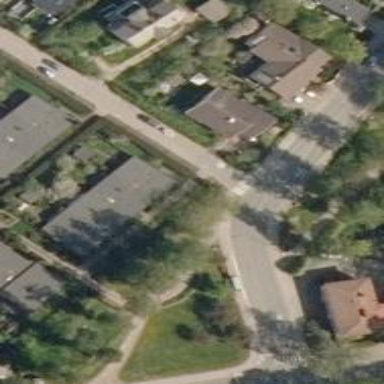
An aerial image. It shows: Road with "give way" sign.